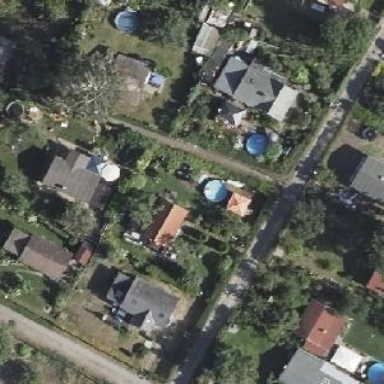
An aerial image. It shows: Plot within allotments.